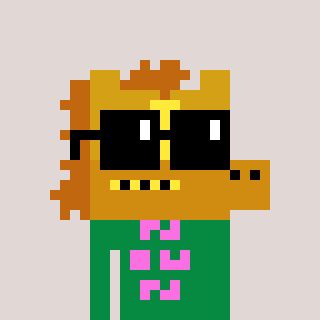
a pixel art character with square black sunglasses, a yellow horse-shaped head and a green-colored body on a warm background